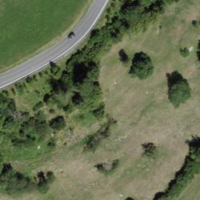
EUNIS habitat code: 24
Species observed at this site:
Linaria vulgaris